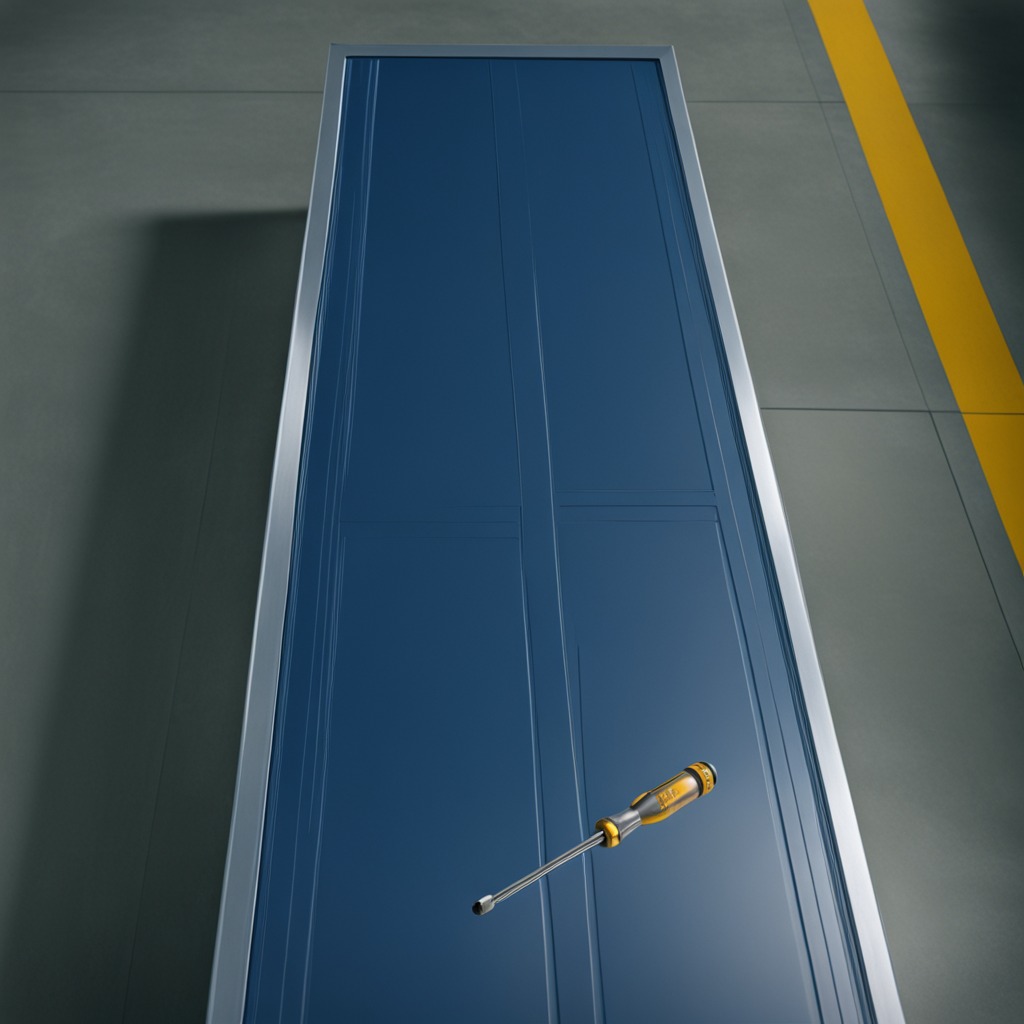
A screwdriver is lying on the toolbox surface.